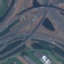
Label: Highway